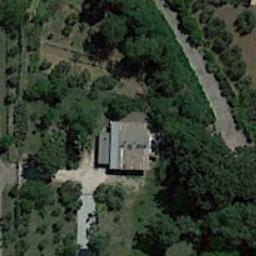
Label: sparse_residential